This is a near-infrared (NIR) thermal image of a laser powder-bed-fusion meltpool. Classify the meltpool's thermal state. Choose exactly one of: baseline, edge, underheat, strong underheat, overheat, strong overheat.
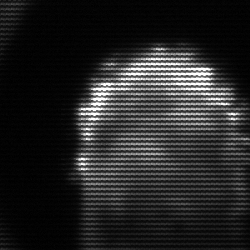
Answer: baseline